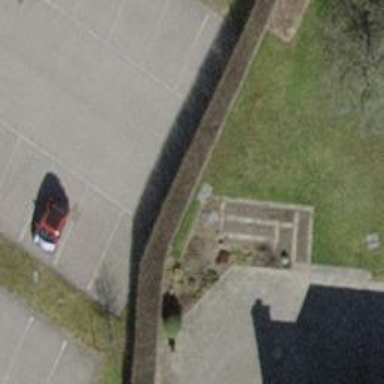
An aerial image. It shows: Road serving as parking aisle.